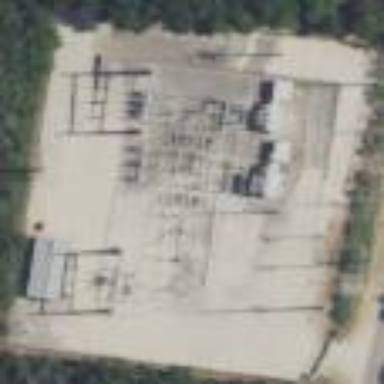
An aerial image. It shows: Outdoor power substation surrounded by fence. The substation is specifically for distribution purposes.